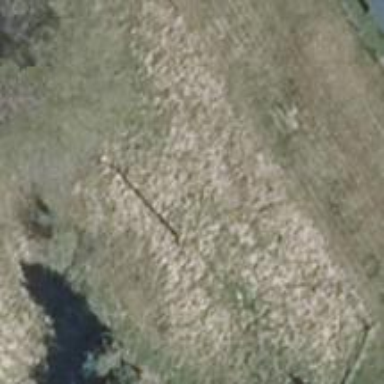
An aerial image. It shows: Power pole.